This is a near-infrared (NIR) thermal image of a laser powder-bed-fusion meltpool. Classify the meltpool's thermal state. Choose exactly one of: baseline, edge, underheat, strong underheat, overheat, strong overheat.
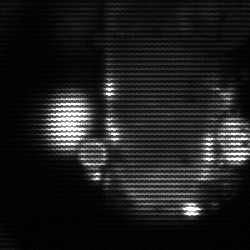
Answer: strong underheat